Field crop: maize
Growth stage: 2
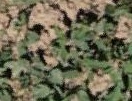
Species: convolvulus